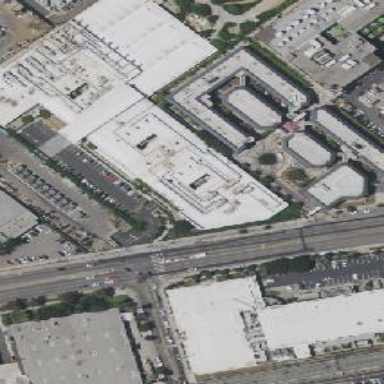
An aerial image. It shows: Office building.